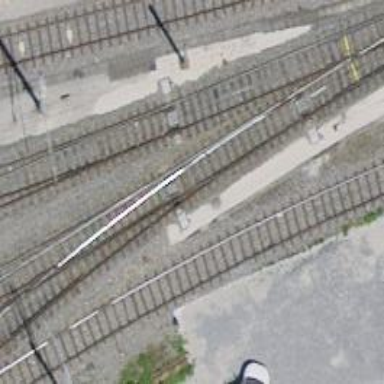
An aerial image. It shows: Railway switch.